Interaction volume radius: 5 \u00c5
Interaction volume height: 25 \u00c5
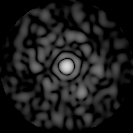
Disorder parameter: 0.8398